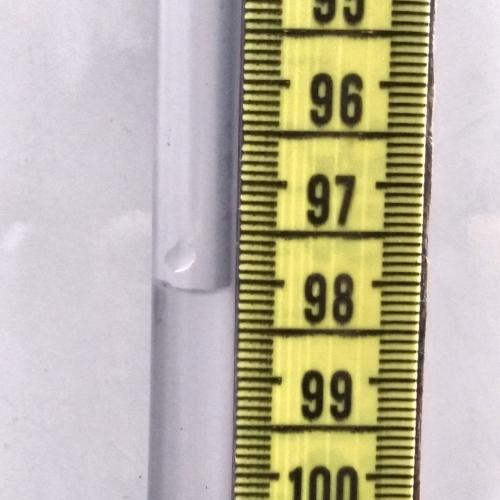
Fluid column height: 98.1 cm